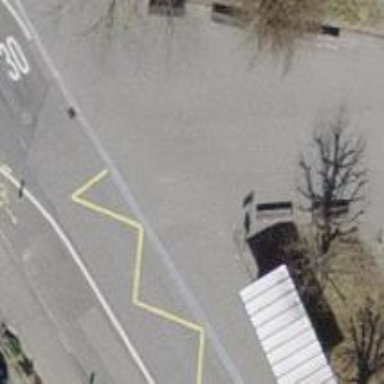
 serving as platform for public transportation."